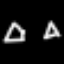
Label: diamond